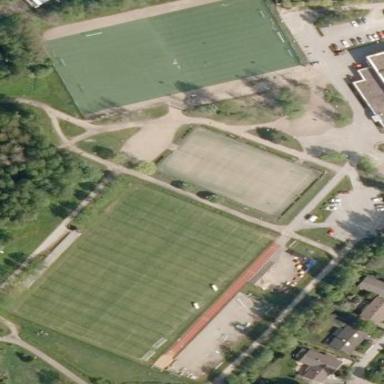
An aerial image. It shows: Sports center located in recreation ground.